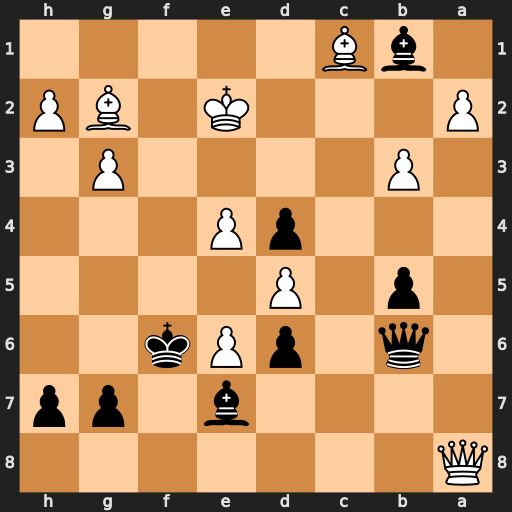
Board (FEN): Q7/4b1pp/1q1pPk2/1p1P4/3pP3/1P4P1/P3K1BP/1bB5
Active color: b
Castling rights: -
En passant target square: -
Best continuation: d3+ Kf3 d2 Bxd2 Qd4 Qa5 b4